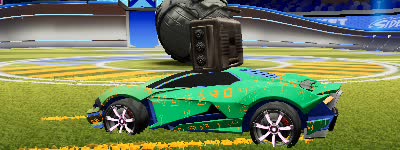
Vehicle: werewolf